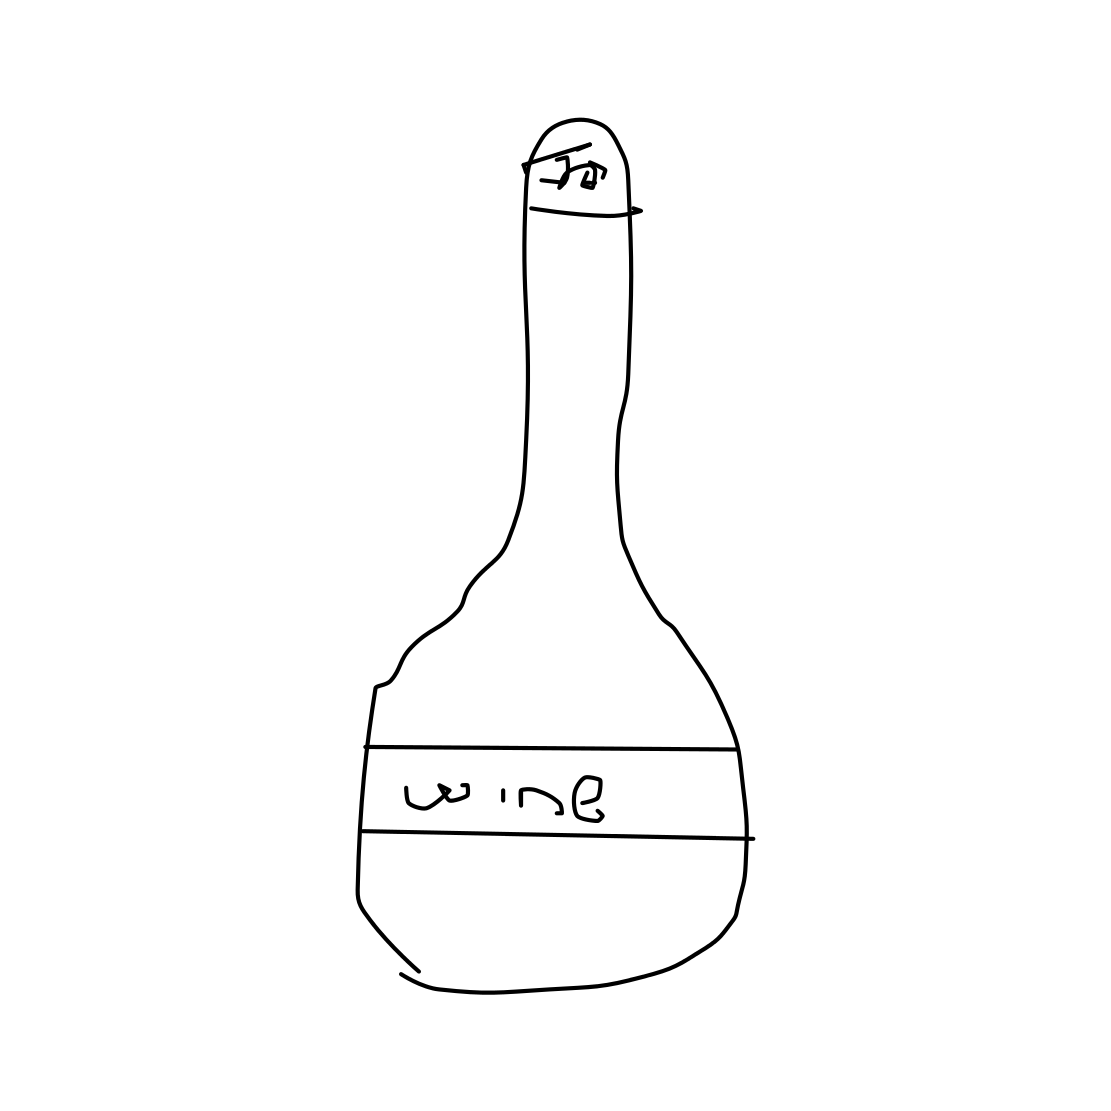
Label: wine-bottle